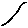
Label: line